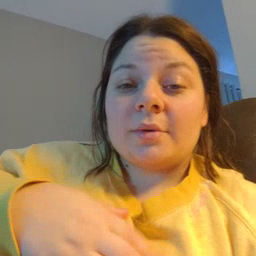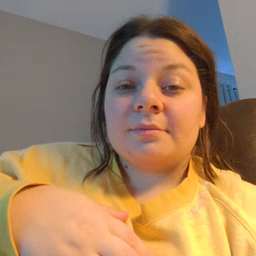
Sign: go